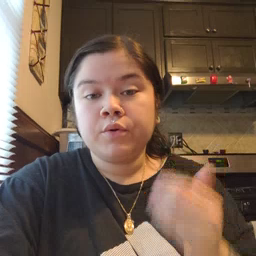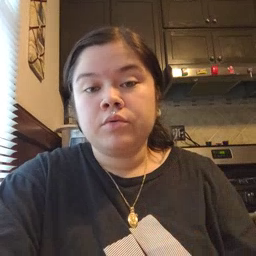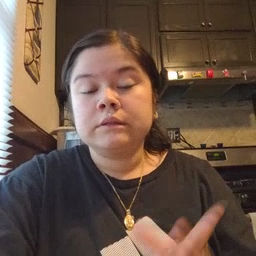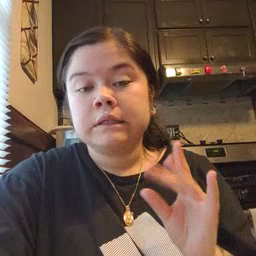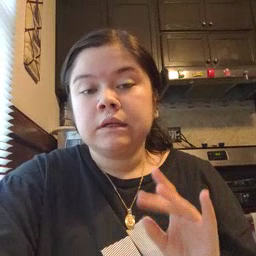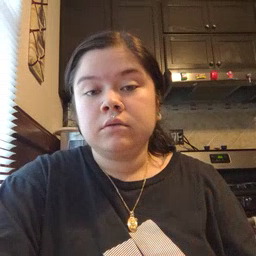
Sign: sticky